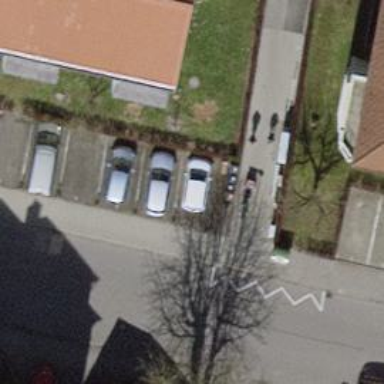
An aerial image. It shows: Bollard barrier.